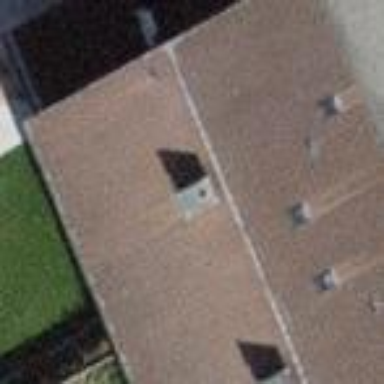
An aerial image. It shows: Building with tiled roof.